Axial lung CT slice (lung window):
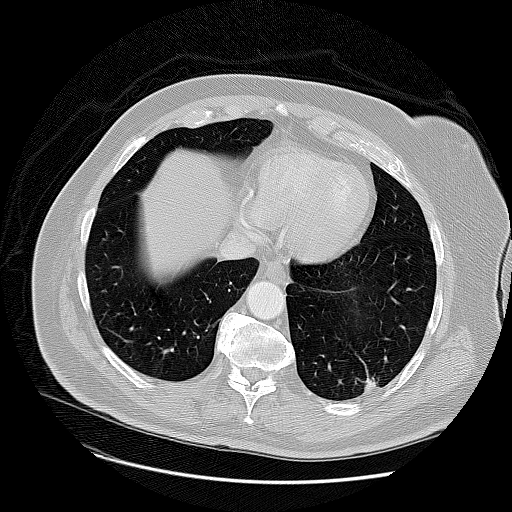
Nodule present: no